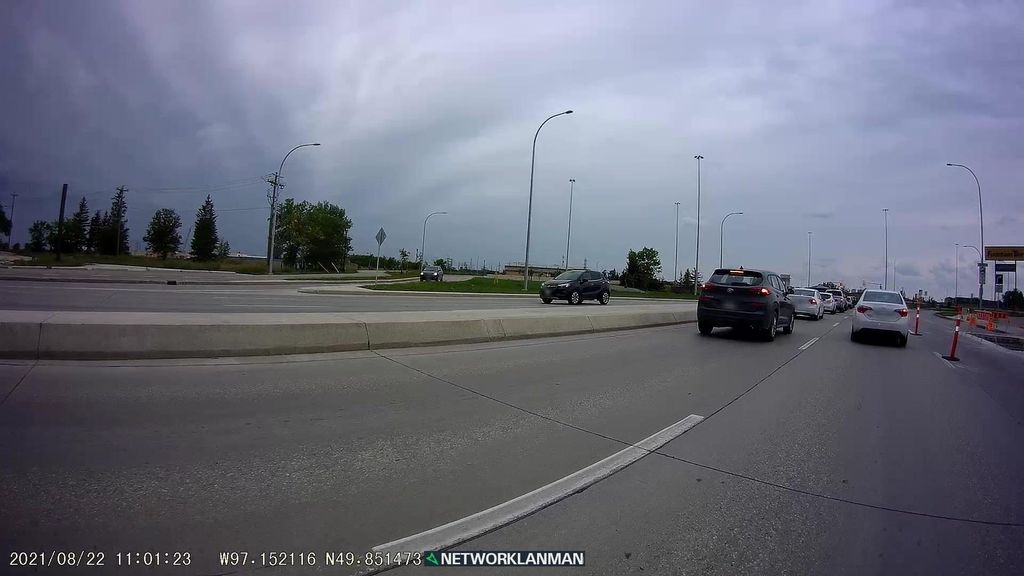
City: winnipeg